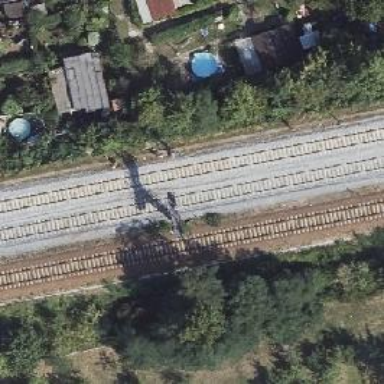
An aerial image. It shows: Railway signal.